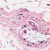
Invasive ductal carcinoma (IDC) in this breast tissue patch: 0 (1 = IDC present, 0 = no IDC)